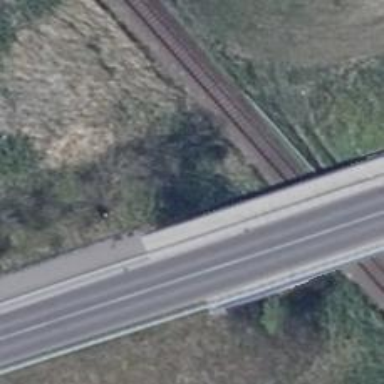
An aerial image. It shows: Paved cycleway bridge.